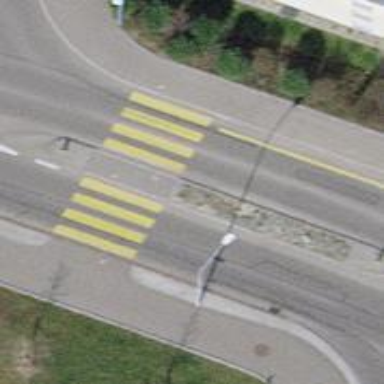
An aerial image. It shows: Zebra crossing on the road.